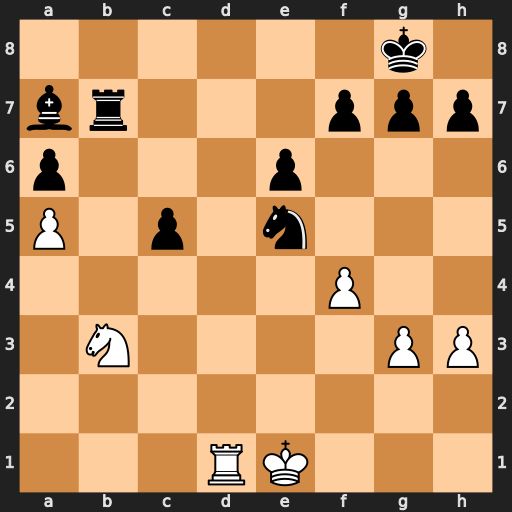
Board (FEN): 6k1/br3ppp/p3p3/P1p1n3/5P2/1N4PP/8/3RK3
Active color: w
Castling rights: -
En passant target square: -
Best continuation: Rd8#